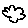
Label: cloud